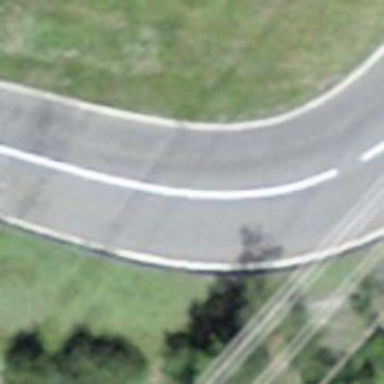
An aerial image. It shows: Tertiary road.